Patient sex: M
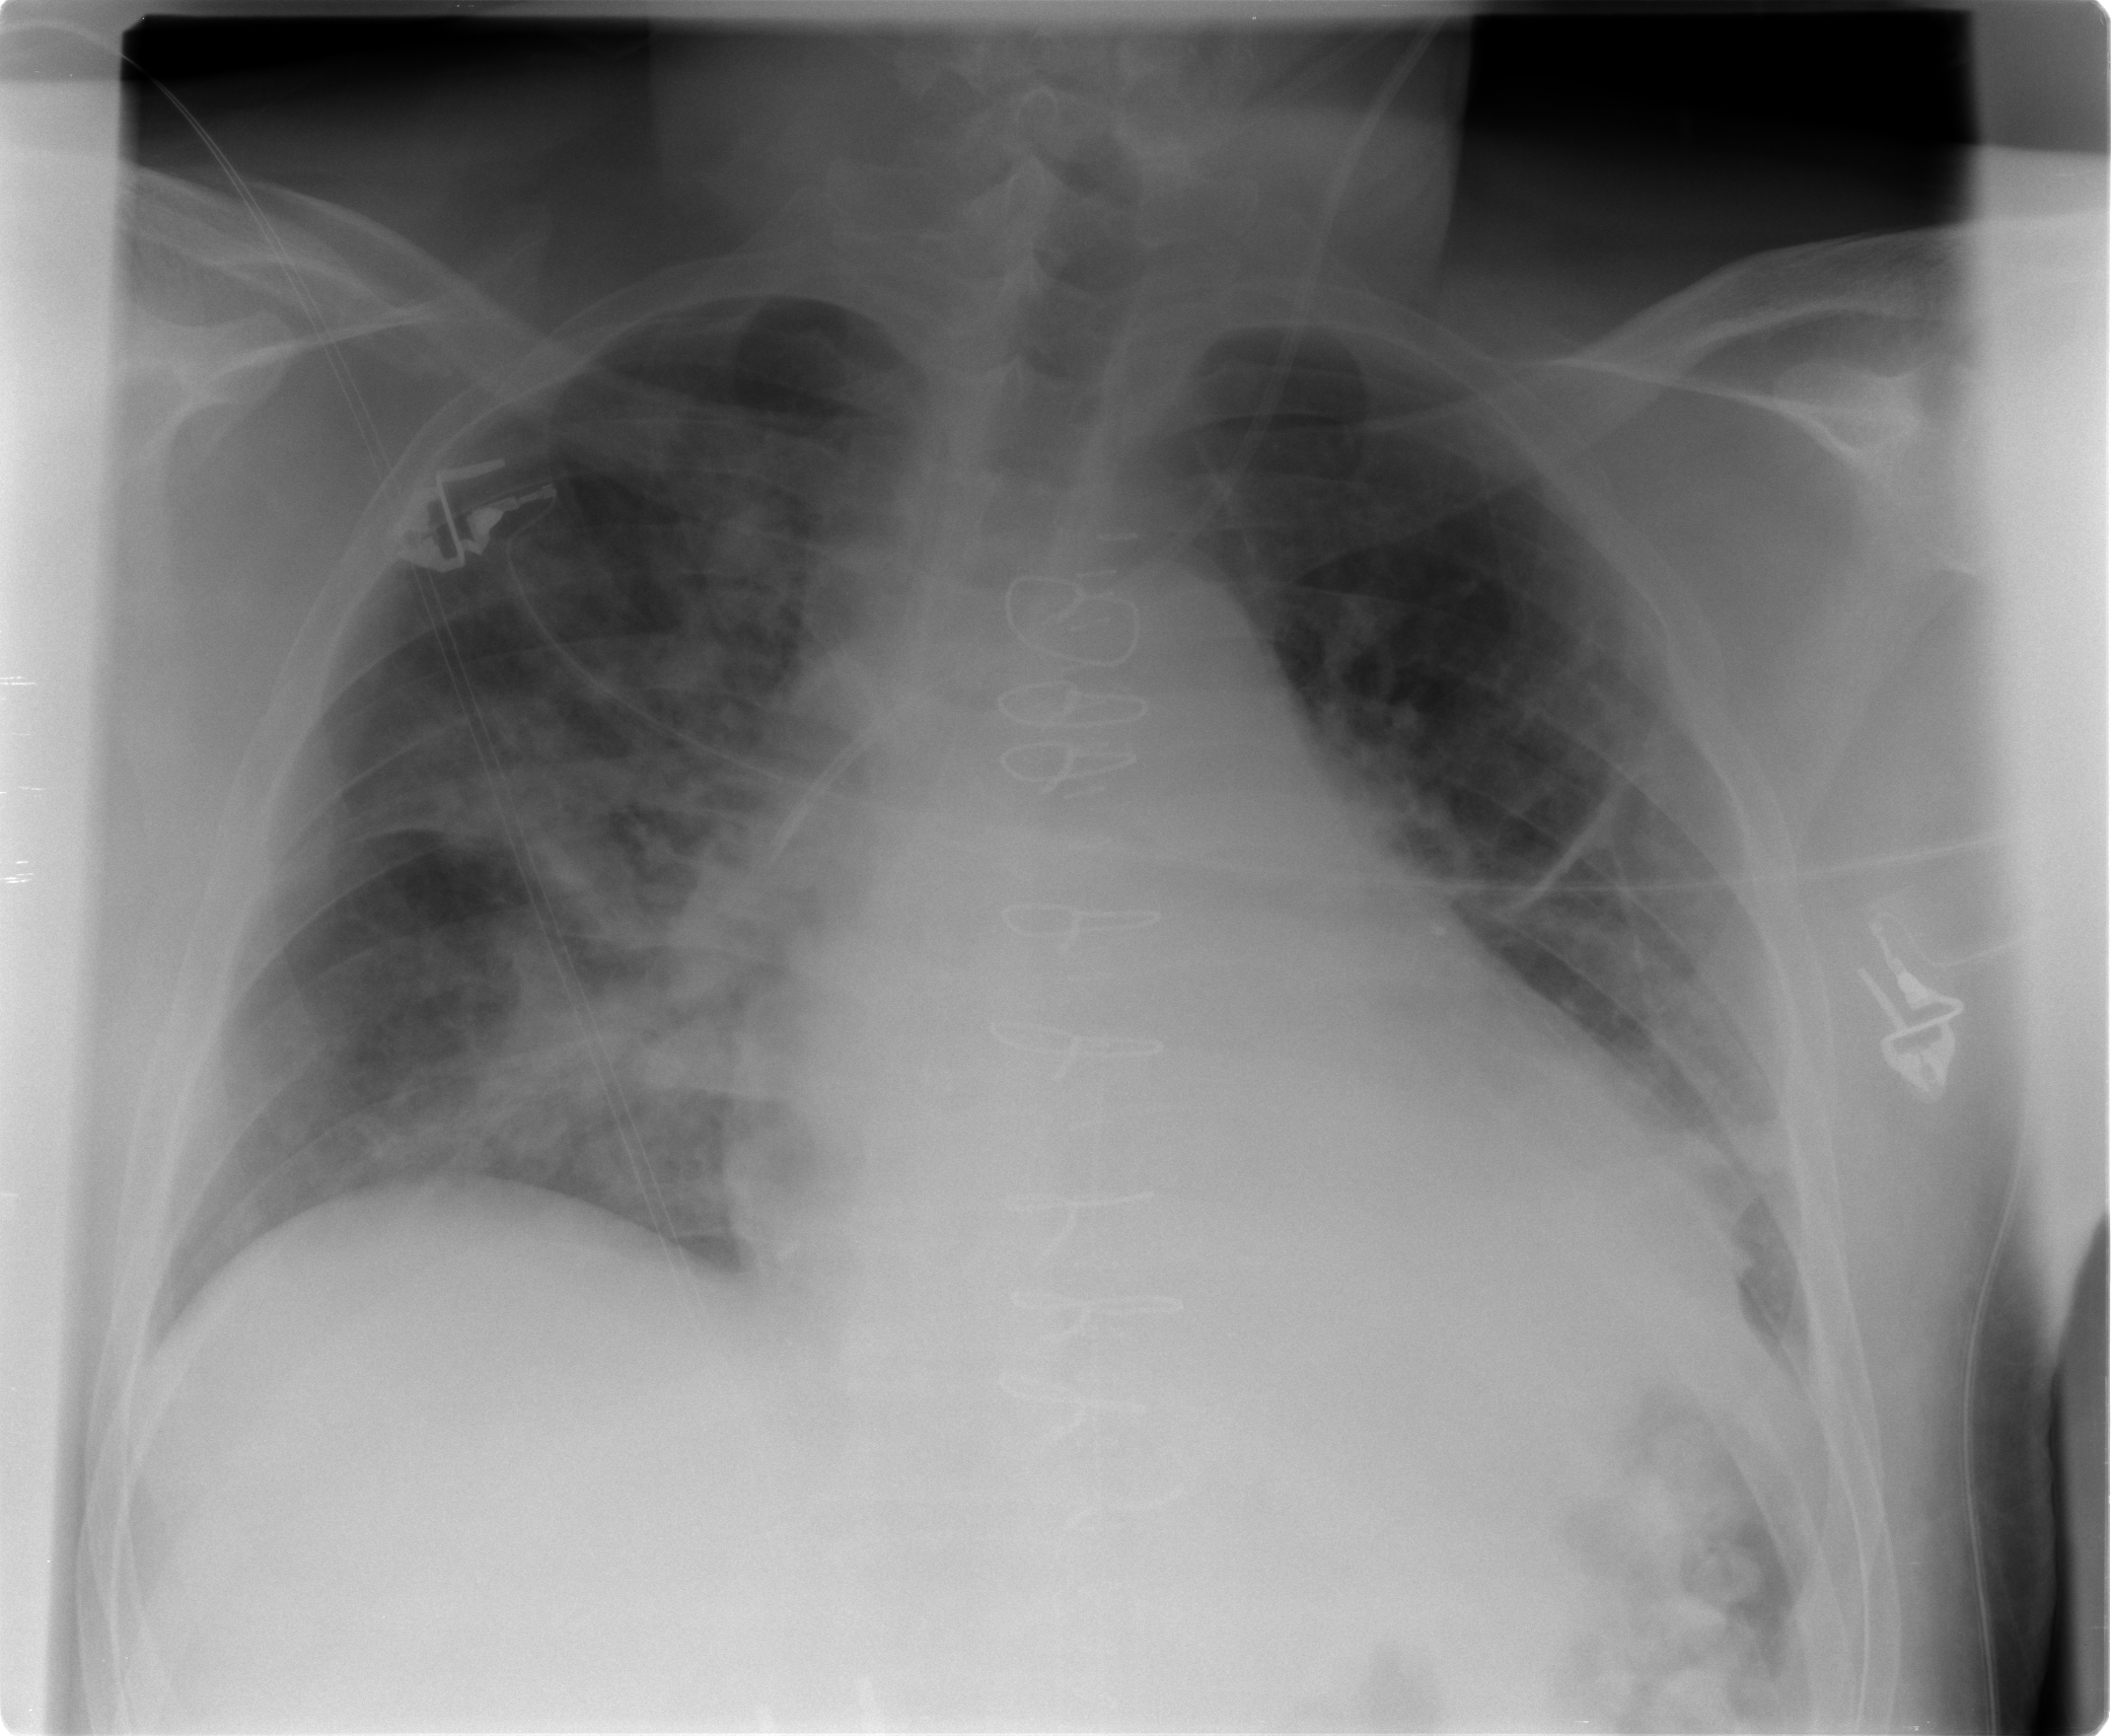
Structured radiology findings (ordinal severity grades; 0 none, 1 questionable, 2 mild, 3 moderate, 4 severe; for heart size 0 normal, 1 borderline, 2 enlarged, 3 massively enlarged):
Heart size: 3
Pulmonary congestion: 2
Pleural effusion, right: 0
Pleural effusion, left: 0
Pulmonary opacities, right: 2
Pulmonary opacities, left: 1
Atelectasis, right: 3
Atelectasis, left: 2